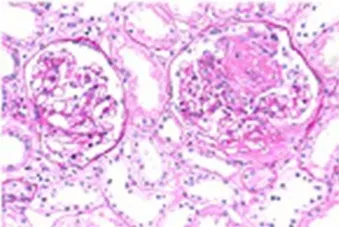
Necrosis of segmental capillary loops, PAS, 200 x.
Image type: pathology (pas)